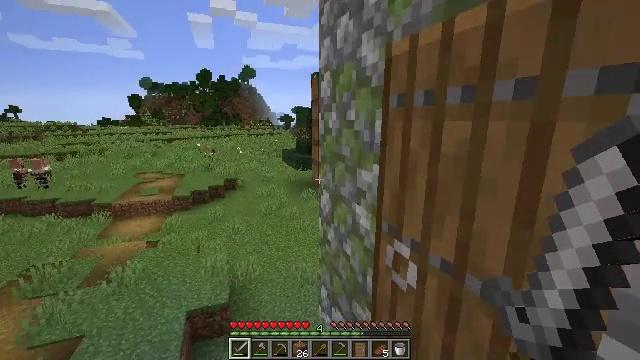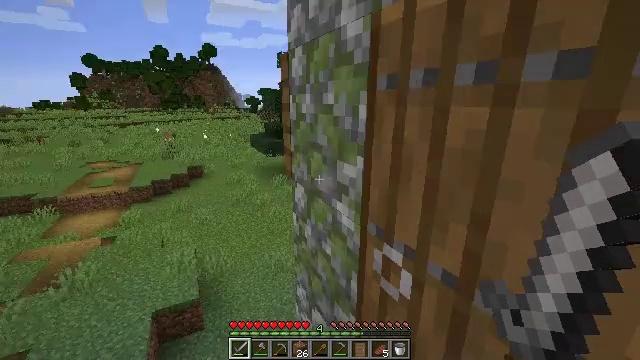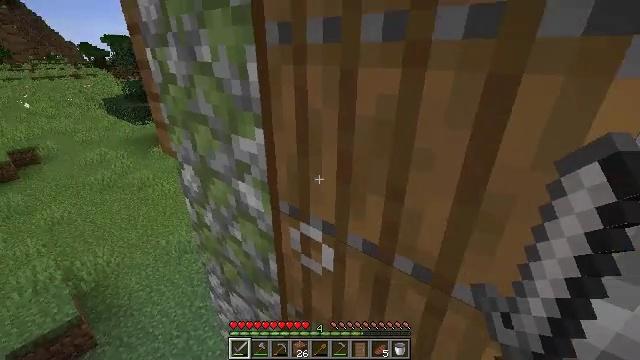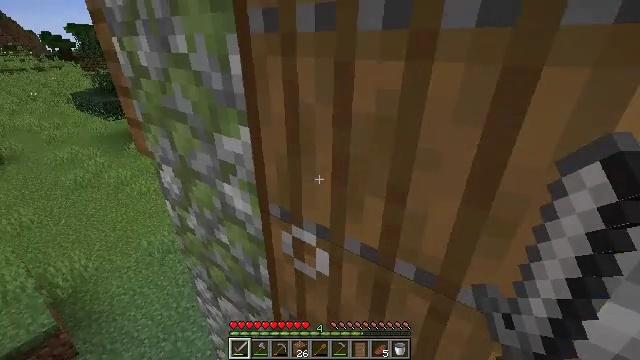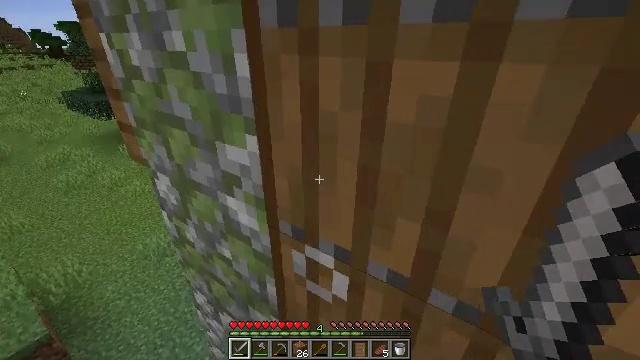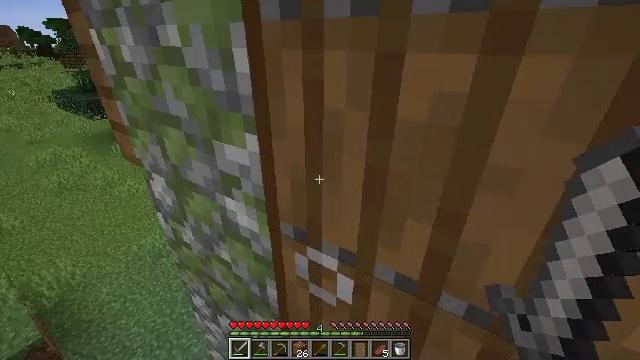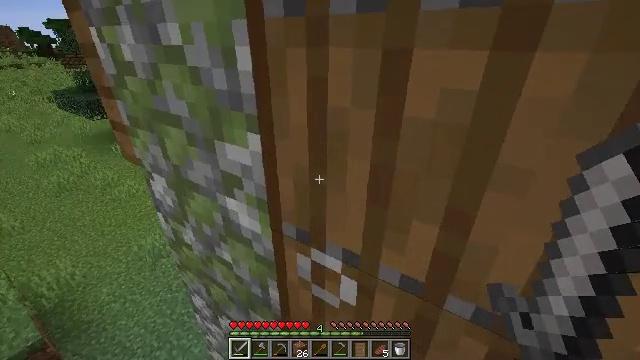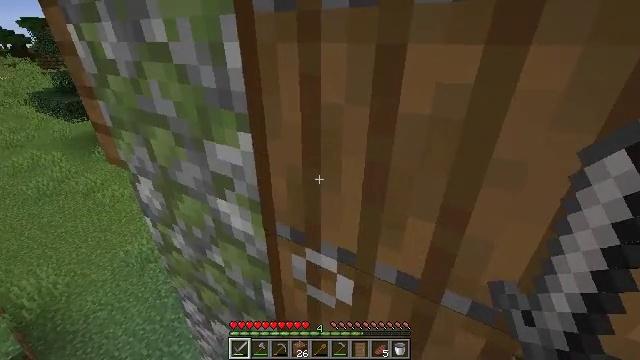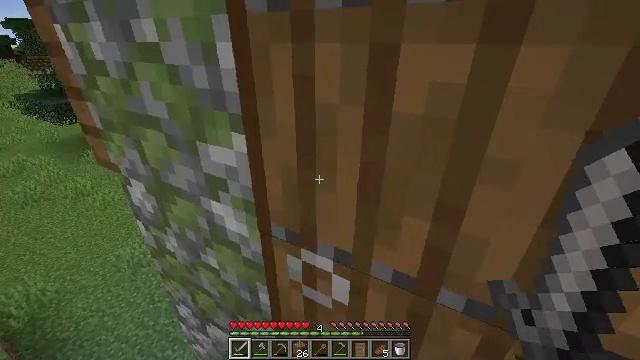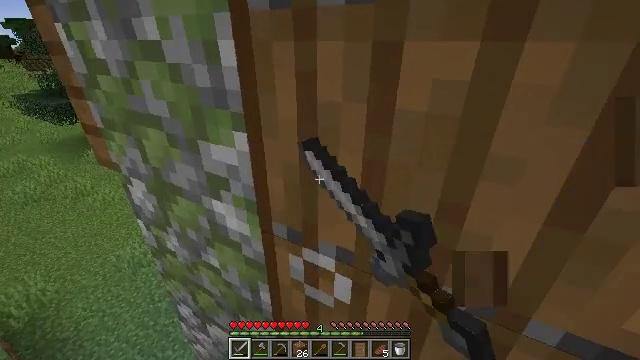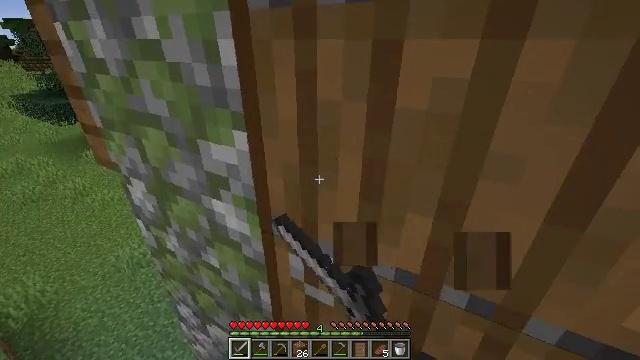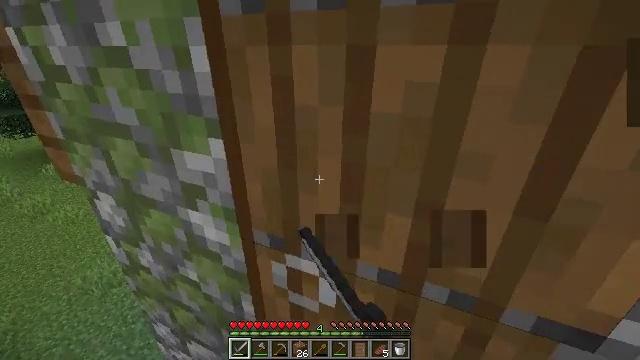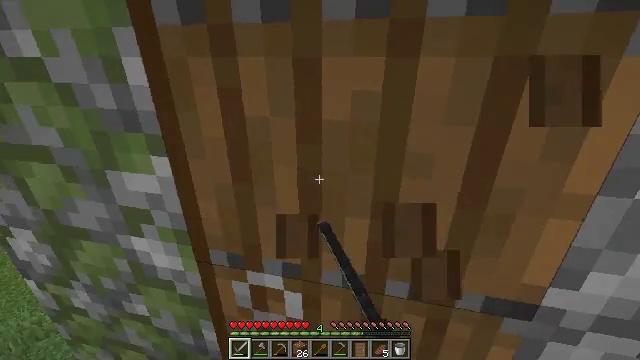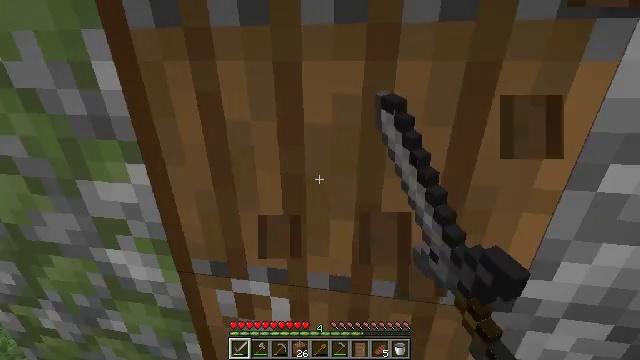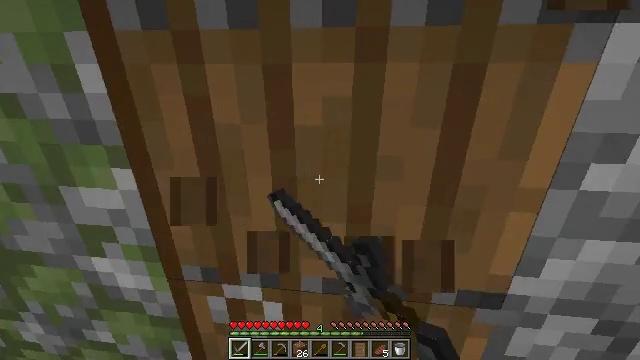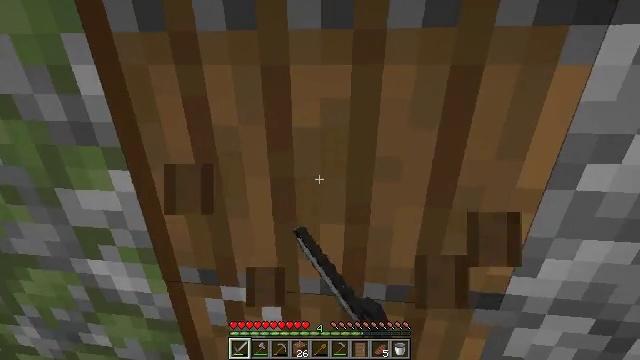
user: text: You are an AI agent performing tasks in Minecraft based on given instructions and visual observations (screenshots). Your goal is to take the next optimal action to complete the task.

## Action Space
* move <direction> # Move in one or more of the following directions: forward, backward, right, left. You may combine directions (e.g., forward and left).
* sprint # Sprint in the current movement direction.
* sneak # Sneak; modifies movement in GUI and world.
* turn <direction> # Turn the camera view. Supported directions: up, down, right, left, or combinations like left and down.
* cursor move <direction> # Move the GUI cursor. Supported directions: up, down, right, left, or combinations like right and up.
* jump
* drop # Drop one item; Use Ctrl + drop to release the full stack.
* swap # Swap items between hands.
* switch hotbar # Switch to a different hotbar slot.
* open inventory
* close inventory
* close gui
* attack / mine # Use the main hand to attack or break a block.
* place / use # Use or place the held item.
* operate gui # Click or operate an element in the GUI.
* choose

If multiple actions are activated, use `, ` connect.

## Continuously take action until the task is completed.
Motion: motion action
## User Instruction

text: Harvest the spruce door from its frame.
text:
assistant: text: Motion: move forward, turn right and down
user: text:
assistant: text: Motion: move forward, turn right and down
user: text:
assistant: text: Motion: turn right and down
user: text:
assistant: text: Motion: no_op
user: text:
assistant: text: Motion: turn right
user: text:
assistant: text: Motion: no_op
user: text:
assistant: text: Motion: turn right
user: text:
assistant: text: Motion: turn right, attack / mine
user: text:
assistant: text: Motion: attack / mine
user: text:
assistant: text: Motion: attack / mine
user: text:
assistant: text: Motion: turn right and up, attack / mine
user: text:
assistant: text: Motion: turn right and up, attack / mine
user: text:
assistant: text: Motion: turn right, attack / mine
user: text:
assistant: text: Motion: turn right, attack / mine
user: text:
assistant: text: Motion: attack / mine
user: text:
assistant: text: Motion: turn right and up, attack / mine
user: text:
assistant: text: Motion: turn right and up, attack / mine
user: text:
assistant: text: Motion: attack / mine
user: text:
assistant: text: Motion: attack / mine
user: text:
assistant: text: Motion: attack / mine
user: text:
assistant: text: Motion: attack / mine
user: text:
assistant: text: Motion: attack / mine
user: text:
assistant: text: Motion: attack / mine
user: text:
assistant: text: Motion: attack / mine
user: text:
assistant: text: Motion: attack / mine
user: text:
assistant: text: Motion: attack / mine
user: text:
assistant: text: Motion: attack / mine
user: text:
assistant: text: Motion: attack / mine
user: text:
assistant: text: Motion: attack / mine
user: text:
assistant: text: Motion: attack / mine